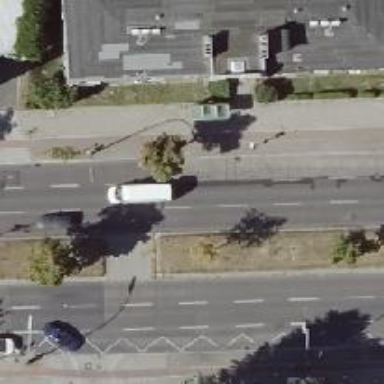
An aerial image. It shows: Sidewalk along the footway.